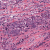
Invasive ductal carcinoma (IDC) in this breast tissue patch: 0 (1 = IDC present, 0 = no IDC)